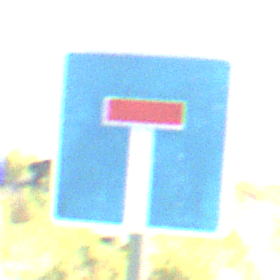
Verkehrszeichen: Sackgasse
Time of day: Midday
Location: Outdoor (Special)
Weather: PartlyCloudy
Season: NotSpecified
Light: Natural